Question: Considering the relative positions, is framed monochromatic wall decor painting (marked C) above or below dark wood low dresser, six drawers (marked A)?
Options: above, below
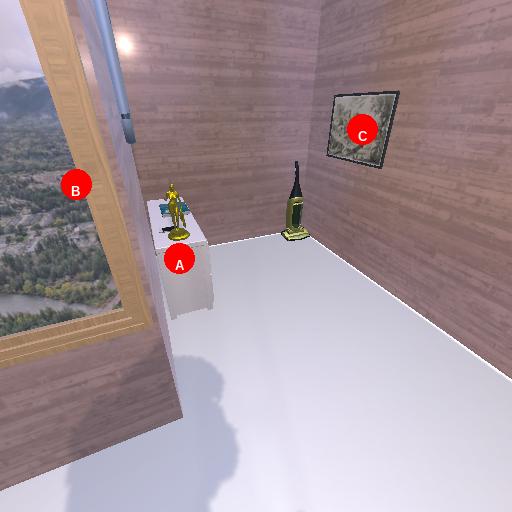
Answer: above